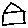
Label: house